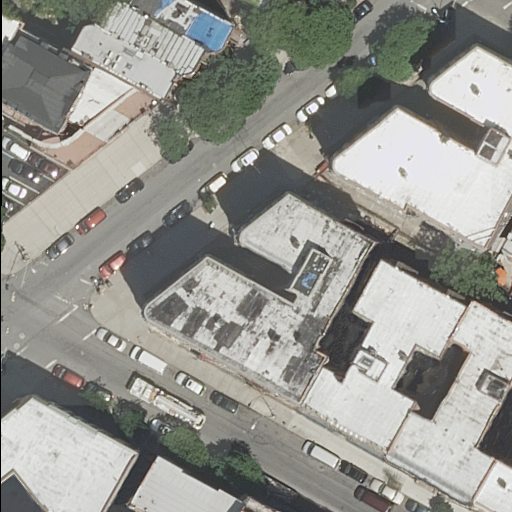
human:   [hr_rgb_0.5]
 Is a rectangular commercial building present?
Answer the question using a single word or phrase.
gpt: no

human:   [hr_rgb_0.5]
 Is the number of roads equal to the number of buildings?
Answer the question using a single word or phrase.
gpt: no

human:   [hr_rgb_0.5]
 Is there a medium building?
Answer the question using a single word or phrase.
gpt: yes

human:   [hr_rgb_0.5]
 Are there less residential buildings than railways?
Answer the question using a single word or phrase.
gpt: no

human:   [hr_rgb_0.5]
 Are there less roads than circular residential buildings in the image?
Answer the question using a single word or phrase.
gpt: no

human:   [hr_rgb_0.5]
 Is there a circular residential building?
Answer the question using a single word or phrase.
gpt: no

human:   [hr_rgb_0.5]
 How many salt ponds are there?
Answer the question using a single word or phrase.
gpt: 0

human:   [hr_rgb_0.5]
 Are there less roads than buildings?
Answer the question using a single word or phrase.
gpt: yes

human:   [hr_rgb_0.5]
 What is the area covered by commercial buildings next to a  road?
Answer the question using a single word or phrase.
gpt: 0m2

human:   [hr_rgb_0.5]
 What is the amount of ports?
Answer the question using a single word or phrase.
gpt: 0

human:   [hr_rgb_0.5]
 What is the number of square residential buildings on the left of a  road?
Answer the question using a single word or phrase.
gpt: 0

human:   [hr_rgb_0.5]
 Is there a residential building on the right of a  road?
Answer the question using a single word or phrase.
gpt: yes

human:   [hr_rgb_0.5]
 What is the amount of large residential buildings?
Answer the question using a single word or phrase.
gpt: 2

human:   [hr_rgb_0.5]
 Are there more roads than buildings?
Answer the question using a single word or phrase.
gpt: no

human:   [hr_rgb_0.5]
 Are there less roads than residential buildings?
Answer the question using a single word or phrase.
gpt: yes

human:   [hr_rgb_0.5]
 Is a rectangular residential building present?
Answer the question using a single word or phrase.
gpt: yes

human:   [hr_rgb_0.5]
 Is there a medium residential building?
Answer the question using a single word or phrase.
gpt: yes

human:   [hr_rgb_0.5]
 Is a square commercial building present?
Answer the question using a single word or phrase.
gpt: no

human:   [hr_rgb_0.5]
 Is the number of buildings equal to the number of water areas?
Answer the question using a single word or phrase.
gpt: no

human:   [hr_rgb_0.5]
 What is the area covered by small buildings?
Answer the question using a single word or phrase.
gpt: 102m2

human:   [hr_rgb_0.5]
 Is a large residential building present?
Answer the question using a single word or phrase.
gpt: yes

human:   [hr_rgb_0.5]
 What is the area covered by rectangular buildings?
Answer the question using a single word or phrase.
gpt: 525m2

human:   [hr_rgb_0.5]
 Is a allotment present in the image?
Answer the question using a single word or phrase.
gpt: no

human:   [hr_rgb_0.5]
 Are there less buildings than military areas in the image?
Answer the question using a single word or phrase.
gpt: no

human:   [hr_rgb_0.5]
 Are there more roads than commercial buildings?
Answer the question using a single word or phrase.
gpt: yes

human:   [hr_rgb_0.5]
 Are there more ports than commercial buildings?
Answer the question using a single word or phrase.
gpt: no

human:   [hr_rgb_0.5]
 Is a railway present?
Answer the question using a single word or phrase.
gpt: no

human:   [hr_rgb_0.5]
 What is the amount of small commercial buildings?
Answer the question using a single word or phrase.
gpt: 0

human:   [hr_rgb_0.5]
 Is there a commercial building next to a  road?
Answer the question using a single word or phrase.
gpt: no

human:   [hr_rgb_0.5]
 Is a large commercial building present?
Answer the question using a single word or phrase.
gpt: no

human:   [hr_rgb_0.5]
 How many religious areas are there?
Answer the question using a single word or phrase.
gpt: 0

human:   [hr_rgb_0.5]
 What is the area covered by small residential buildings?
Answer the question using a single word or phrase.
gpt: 102m2

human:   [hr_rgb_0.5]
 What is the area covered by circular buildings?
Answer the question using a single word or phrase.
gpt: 0m2

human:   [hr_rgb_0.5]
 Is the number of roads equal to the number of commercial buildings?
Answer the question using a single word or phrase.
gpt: no

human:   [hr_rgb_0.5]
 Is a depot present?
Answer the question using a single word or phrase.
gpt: no

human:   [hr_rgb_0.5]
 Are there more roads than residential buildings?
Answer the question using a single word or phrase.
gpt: no